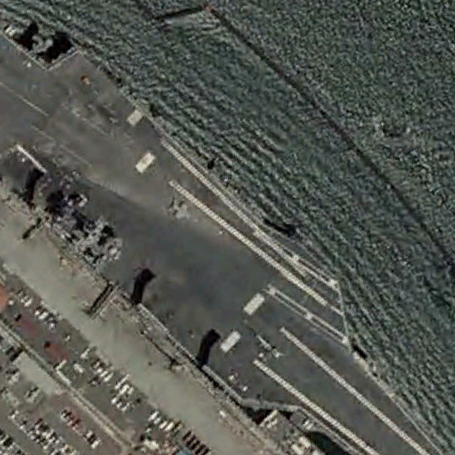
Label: aircraft_carrier